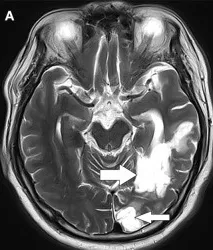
Axial section of T2 brain MRI. (A) Cerebral softening lesions in the left temporal-occipital lobe (indicated by arrows).
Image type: radiology (mri)